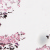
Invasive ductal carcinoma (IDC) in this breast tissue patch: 0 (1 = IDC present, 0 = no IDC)